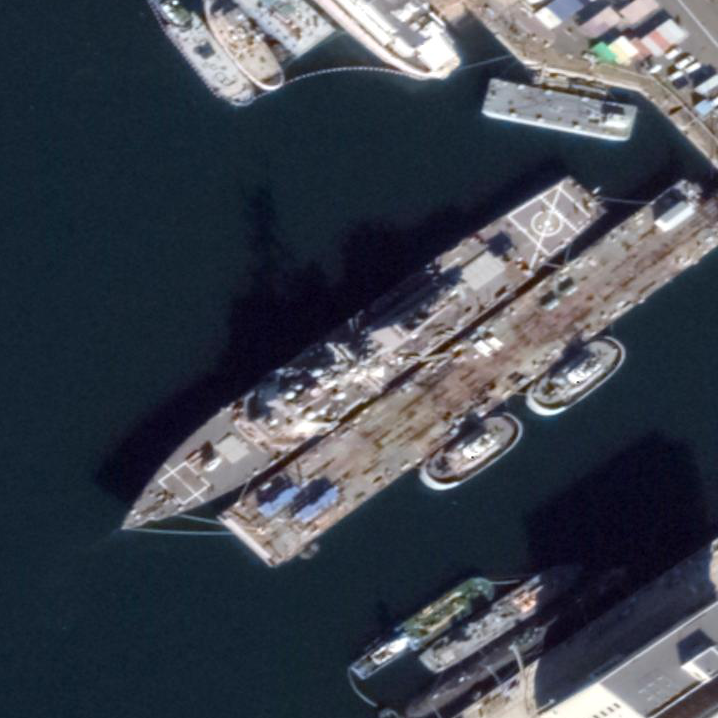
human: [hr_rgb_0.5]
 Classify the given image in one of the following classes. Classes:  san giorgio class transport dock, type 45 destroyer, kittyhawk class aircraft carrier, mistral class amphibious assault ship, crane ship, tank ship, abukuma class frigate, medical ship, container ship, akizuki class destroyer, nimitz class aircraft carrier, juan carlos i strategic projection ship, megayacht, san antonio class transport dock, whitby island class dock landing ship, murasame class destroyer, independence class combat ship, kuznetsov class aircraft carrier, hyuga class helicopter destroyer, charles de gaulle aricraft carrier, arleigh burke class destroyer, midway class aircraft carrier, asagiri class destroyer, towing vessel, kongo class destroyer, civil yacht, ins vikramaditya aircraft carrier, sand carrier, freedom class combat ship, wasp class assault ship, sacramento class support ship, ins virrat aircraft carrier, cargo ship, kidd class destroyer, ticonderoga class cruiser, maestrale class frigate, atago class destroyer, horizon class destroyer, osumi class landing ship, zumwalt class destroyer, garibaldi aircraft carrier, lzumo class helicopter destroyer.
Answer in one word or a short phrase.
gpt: Arleigh Burke class destroyer